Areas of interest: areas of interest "Commercial service"
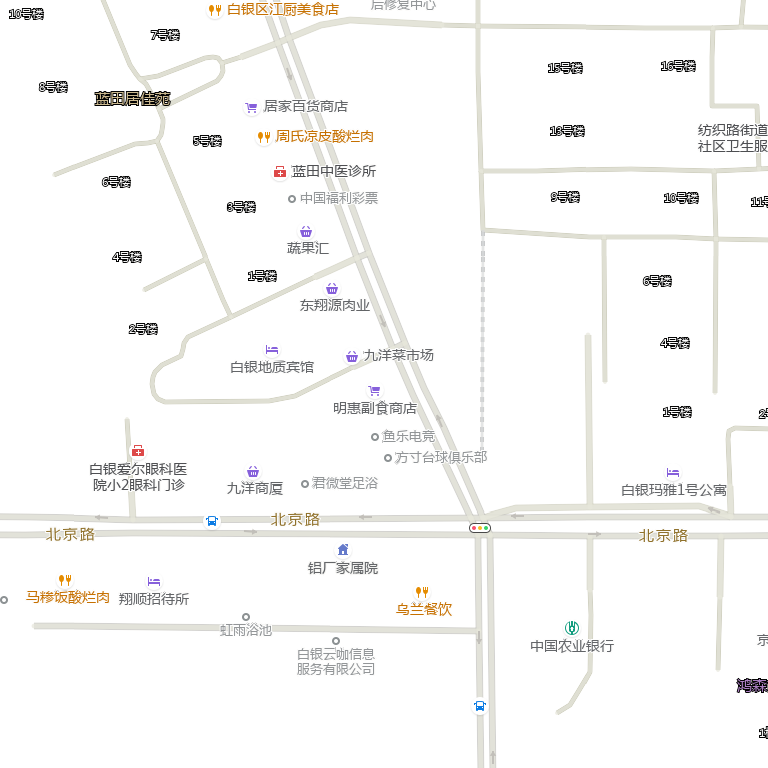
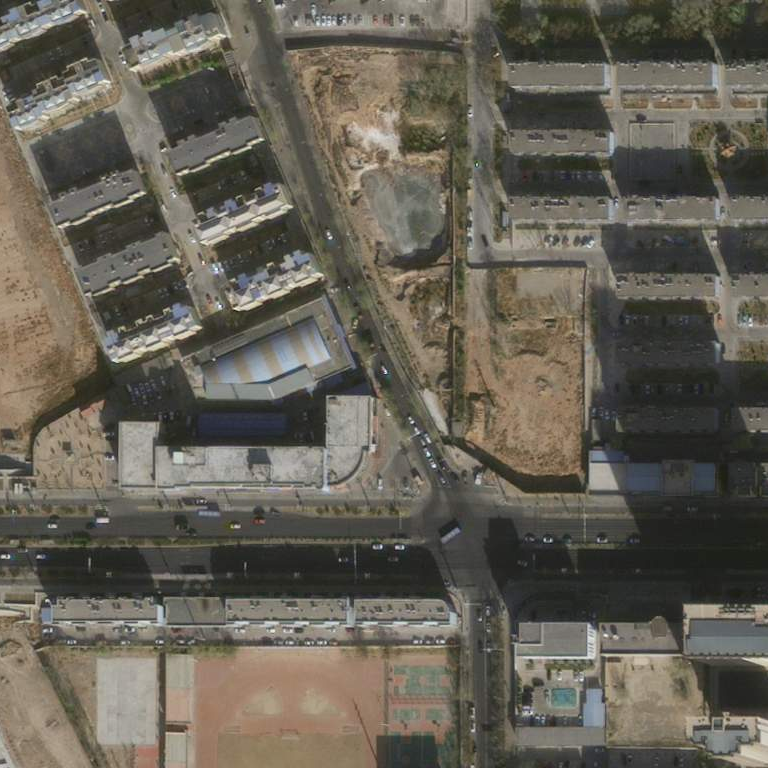